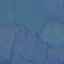
Land use / land cover class: Pasture